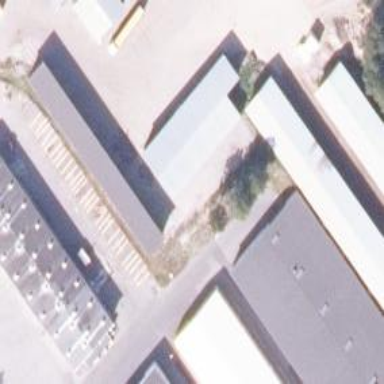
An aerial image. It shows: Industrial building.